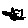
Label: cat